Question: I am triying to create a line chart which will have multiple y axis but a common x axis using d3, can somebod provide me the example how to create it with D3 library. It should be something like as shown below

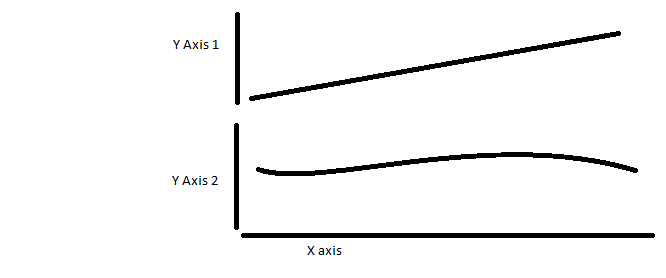
Answer: Quite simply: Just draw 2 charts but only append one x-axis, here's a fiddle to get you started: <URL>
In this example, I've assumed that the two different datasets have different y-domains but the same x-domain. If that's not the case, you should just get the max and min from the combined x-domains of both sets.
If you start by defining 2 'g' elements that will contain the two charts, and transforming the bottom chart down so they don't overlap:
'''
var topchart = svg.append("g").attr("class", "topchart");
var bottomchart = svg.append("g").attr("class", "bottomchart")
.attr("transform", "translate(0," + height/2 + ")");
'''
... then append the 'path' and y-axis to the appropriate 'g', but only add the x-axis to the bottom chart:
'''
bottomchart.append("g")
.attr("class", "axis x-axis")
.attr("transform", "translate(0," + (height/2 - padding) + ")")
.call(xAxis);
'''